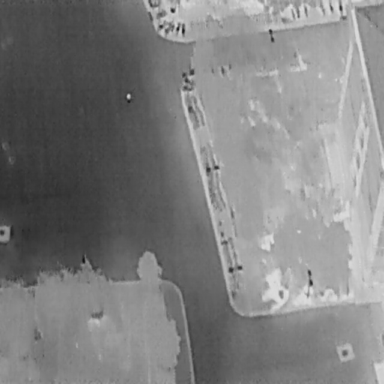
There are eight Bicycles in the infrared image.